Question: How do I create this list in javascript:
It goes from -11 to +14.

'''
var now = new Date();
'''
Gives me this:
Tue Apr 02 2013 20:48:11 GMT+0200 is enough, but with the full dayname it would be better. Then I still need to create a list. I can create a select option in javascript e.g.
'''
var time = document.getElementById('time');
time.options[time.options.length] = new Option(value, text);
time.options[time.options.length] = new Option(value, text);
'''
So I now parts of it but cannot put the whole thing together.
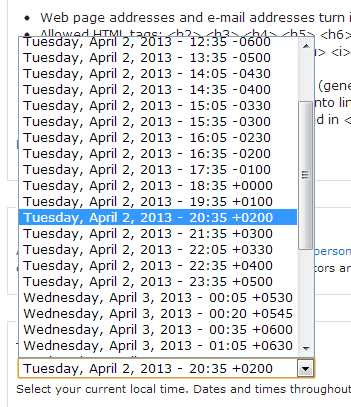
Answer: You can't change the local timezone in which the date is output when using non-UTC methods, so we'll need to cheat on that. Instead, we're going to create different dates (in UTC) and pretend they were in the timezones we want to enumerate:
'''
var options = [],
dayNames = ["Monday", "Tuesday", "Wednesday", "Thursday", "Friday", "Saturday", "Sunday"],
monthNames = ["January", "February", "March", "April", "May", "June", "July", "August", "September", "October", "November", "December"];
for (var i=-11; i<=14; i++) {
var d = new Date(); // now
d.setUTCHours(d.getUTCHours() + i); // translate
// format:
var na = dayNames[d.getUTCDay()],
mo = monthNames[d.getUTCMonth()],
da = d.getUTCDate(),
ye = d.getUTCFullYear(),
ho = ("0"+d.getUTCHours()).slice(-2),
mi = ("0"+d.getUTCMinutes()).slice(-2),
of = (i<0?"-":"+")+("0"+Math.abs(i)+"00").slice(-4);
var text = na+", "+mo+" "+da+", "+ye+" - "+ho+":"+mi+" "+of;
options.push(new Option(i, text));
}
'''